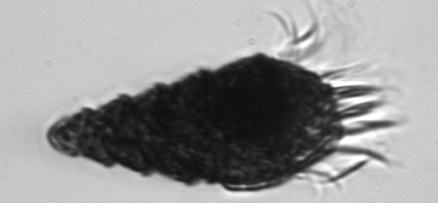
Label: Laboea_strobila